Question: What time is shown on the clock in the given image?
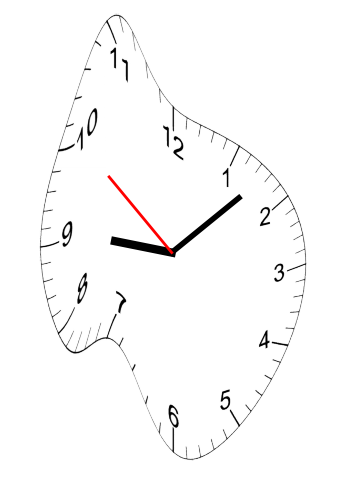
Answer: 09:07:51